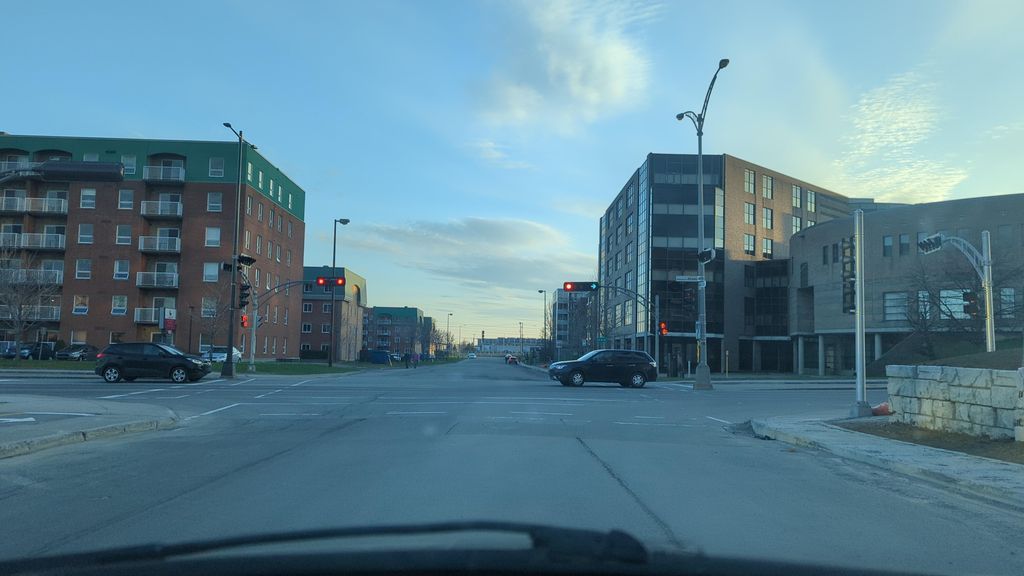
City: quebec_city